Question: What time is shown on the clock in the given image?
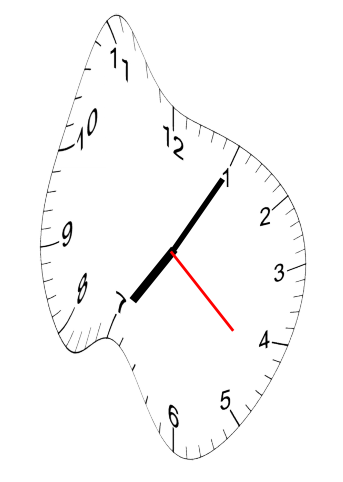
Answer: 07:05:22